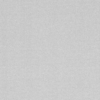
Label: dusty